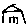
Label: house